Question: I am posting a Code for JK Flip flop in VHDL language. the code is correct according to the JK flip flop circuit. but i got output as red line. can any one tell me the what is the problem with only JK flip flop only.
-
----------=======NAnd Gate with three inputs=====---------------
'''
library ieee;
use ieee.std_logic_1164.all;
entity nand_gate3 is port(
A, B, C : in std_logic;
F : out std_logic);
end nand_gate3 ;
architecture nandfunc3 of nand_gate3 is
signal x : std_logic ;
begin
x <= A nand B ;
F <= x nand C ;
end nandfunc3;
------====== END NANd GATE with three inout ======--------
----=========NANd Gate with Two inputs==========------------
library ieee;
use ieee.std_logic_1164.all;
entity nand_gate2 is port(
A, B : in std_logic;
F : out std_logic );
end nand_gate2;
architecture nandFunc2 of nand_gate2 is
begin
F <= A nand B ;
end nandFunc2;
------====== END NANd GATE with three inout ======-
library ieee;
use ieee.std_logic_1164.all;
ENTITY JK_flipflop IS PORT (
clk , J, K : IN std_logic;
Q , Q_bar : OUT std_logic );
END JK_flipflop ;
architecture JK_structure OF JK_flipflop IS
----===Compnents
COMPONENT nand_gate3 IS PORT (
A, B ,C : IN std_logic ;
F : OUt std_logic );
End Component ;
COMPONENT nand_gate2 IS PORT (
A, B : IN std_logic ;
F : OUt std_logic );
End Component ;
Signal X, Y , Qback ,Qbar_back: std_logic ;
----== Structure
Begin
U1: nand_gate3 PORT MAP ( J, clk, Qbar_back, X );
U2: nand_gate3 PORT MAP ( K, clk, Qback ,Y );
U3: nand_gate2 PORT MAP ( X, Qbar_back ,Qback);
U4: nand_gate2 PORT MAP ( Y, Qback ,Qbar_back);
Q <= Qback;
Q_bar <= Qbar_back;
END JK_structure ;
'''
--------------------Test Bench for JK flip flop----===
'''
library ieee;
use ieee.std_logic_1164.all;
entity jk_flipflop_tb is
end jk_flipflop_tb ;
architecture tb of jk_flipflop_tb is
---====Jk_flipflop
component JK_flipflop is port(
clk,J , K : in std_logic;
Q, Q_bar : out std_logic);
end component;
---===signals
signal clk,J ,K , Q, Q_bar : std_logic;
begin
mapping: JK_flipflop port map(clk, J, K, Q, Q_bar);
-------=========Process for Clcok ===========---------------
process
begin
clk <= '1';
wait for 5 ns;
clk <= '0';
wait for 5 ns;
end process;
--------===========Process for j,k inputs values=======--------------
process
begin
-------===TEST 1
J <= '0';
K <= '1';
wait for 20 ns;
-------====TEST 2
J <= '1';
K <= '1';
wait for 20 ns;
-------====TEST 3
J <= '1';
K <= '0';
wait for 20 ns;
-------====TEST 4
J <= '0';
K <= '0';
wait for 20 ns;
end process;
end tb;
--------------------------------------------
configuration cfg_tb of jk_flipflop_tb is
for tb
end for;
end cfg_tb;
'''
---------======------

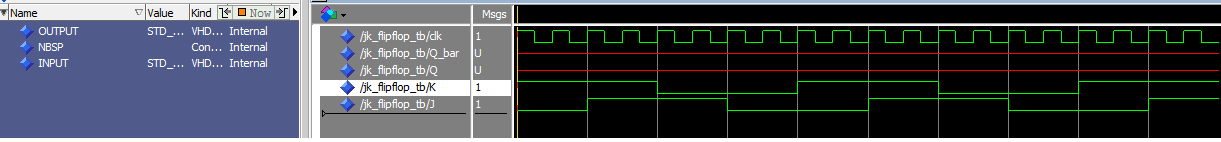
Answer: Your logic seems to be faulty. The right logic is:
Q = (J and Qbar_back) nand clk nand Qbar_back
Qbar = (K and Q_back) nand clk nand Q_back
The and operation is a nand operation in your logic.